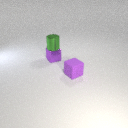
small purple metal cube to the left of small purple rubber cube